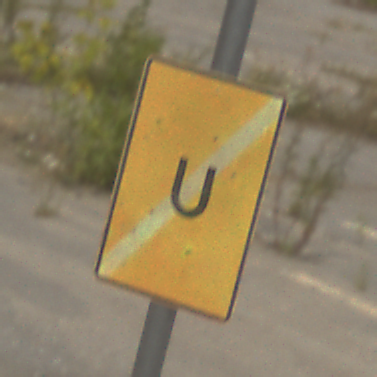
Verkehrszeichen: EndeUmleitung
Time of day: Midday
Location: Outdoor (Suburban)
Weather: PartlyCloudy
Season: Summer
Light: Natural